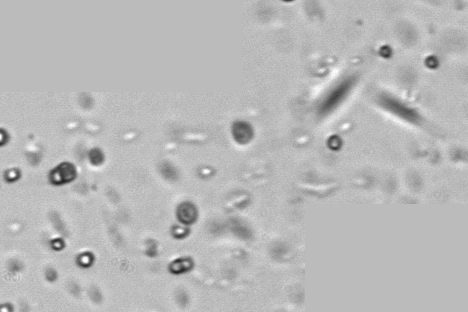
Label: Phaeocystis